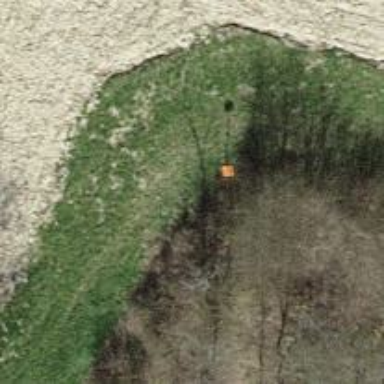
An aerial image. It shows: Pole with roof-covered pipeline marker.